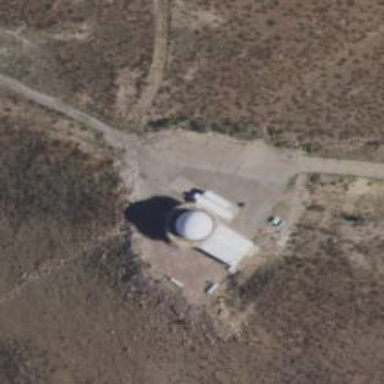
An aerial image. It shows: Observatory.